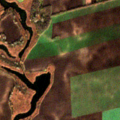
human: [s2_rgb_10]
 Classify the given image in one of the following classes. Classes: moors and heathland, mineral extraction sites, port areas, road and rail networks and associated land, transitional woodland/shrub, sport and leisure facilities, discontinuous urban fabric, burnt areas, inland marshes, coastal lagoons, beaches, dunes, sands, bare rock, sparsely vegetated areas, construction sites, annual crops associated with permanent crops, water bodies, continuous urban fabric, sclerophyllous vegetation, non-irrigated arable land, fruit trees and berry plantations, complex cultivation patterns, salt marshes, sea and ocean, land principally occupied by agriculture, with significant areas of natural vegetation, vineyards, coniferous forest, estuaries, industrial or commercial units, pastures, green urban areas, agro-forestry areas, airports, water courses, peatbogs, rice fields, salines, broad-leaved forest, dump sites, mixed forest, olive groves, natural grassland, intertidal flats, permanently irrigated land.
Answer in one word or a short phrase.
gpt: non-irrigated arable land, transitional woodland/shrub, water bodies